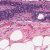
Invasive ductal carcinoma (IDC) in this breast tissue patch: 0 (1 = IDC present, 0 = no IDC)